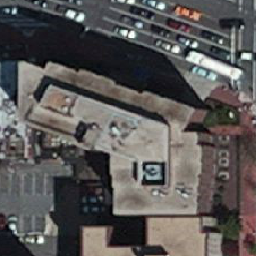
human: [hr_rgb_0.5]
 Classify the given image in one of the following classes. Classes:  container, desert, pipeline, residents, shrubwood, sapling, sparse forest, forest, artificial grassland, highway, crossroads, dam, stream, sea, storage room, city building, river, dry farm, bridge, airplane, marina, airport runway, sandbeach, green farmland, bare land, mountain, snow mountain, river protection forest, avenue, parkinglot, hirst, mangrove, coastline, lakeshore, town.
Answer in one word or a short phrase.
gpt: city building